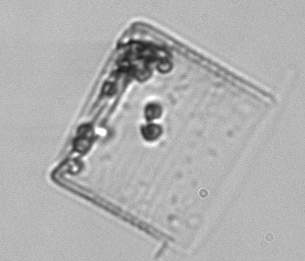
Label: Guinardia_flaccida